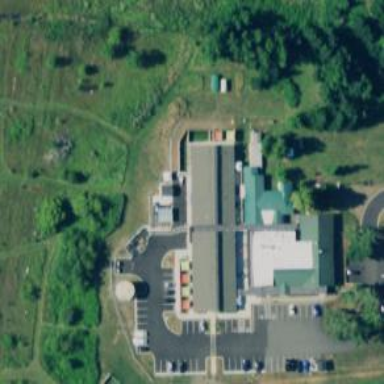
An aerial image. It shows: Commercial area with veterinary facility.